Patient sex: F
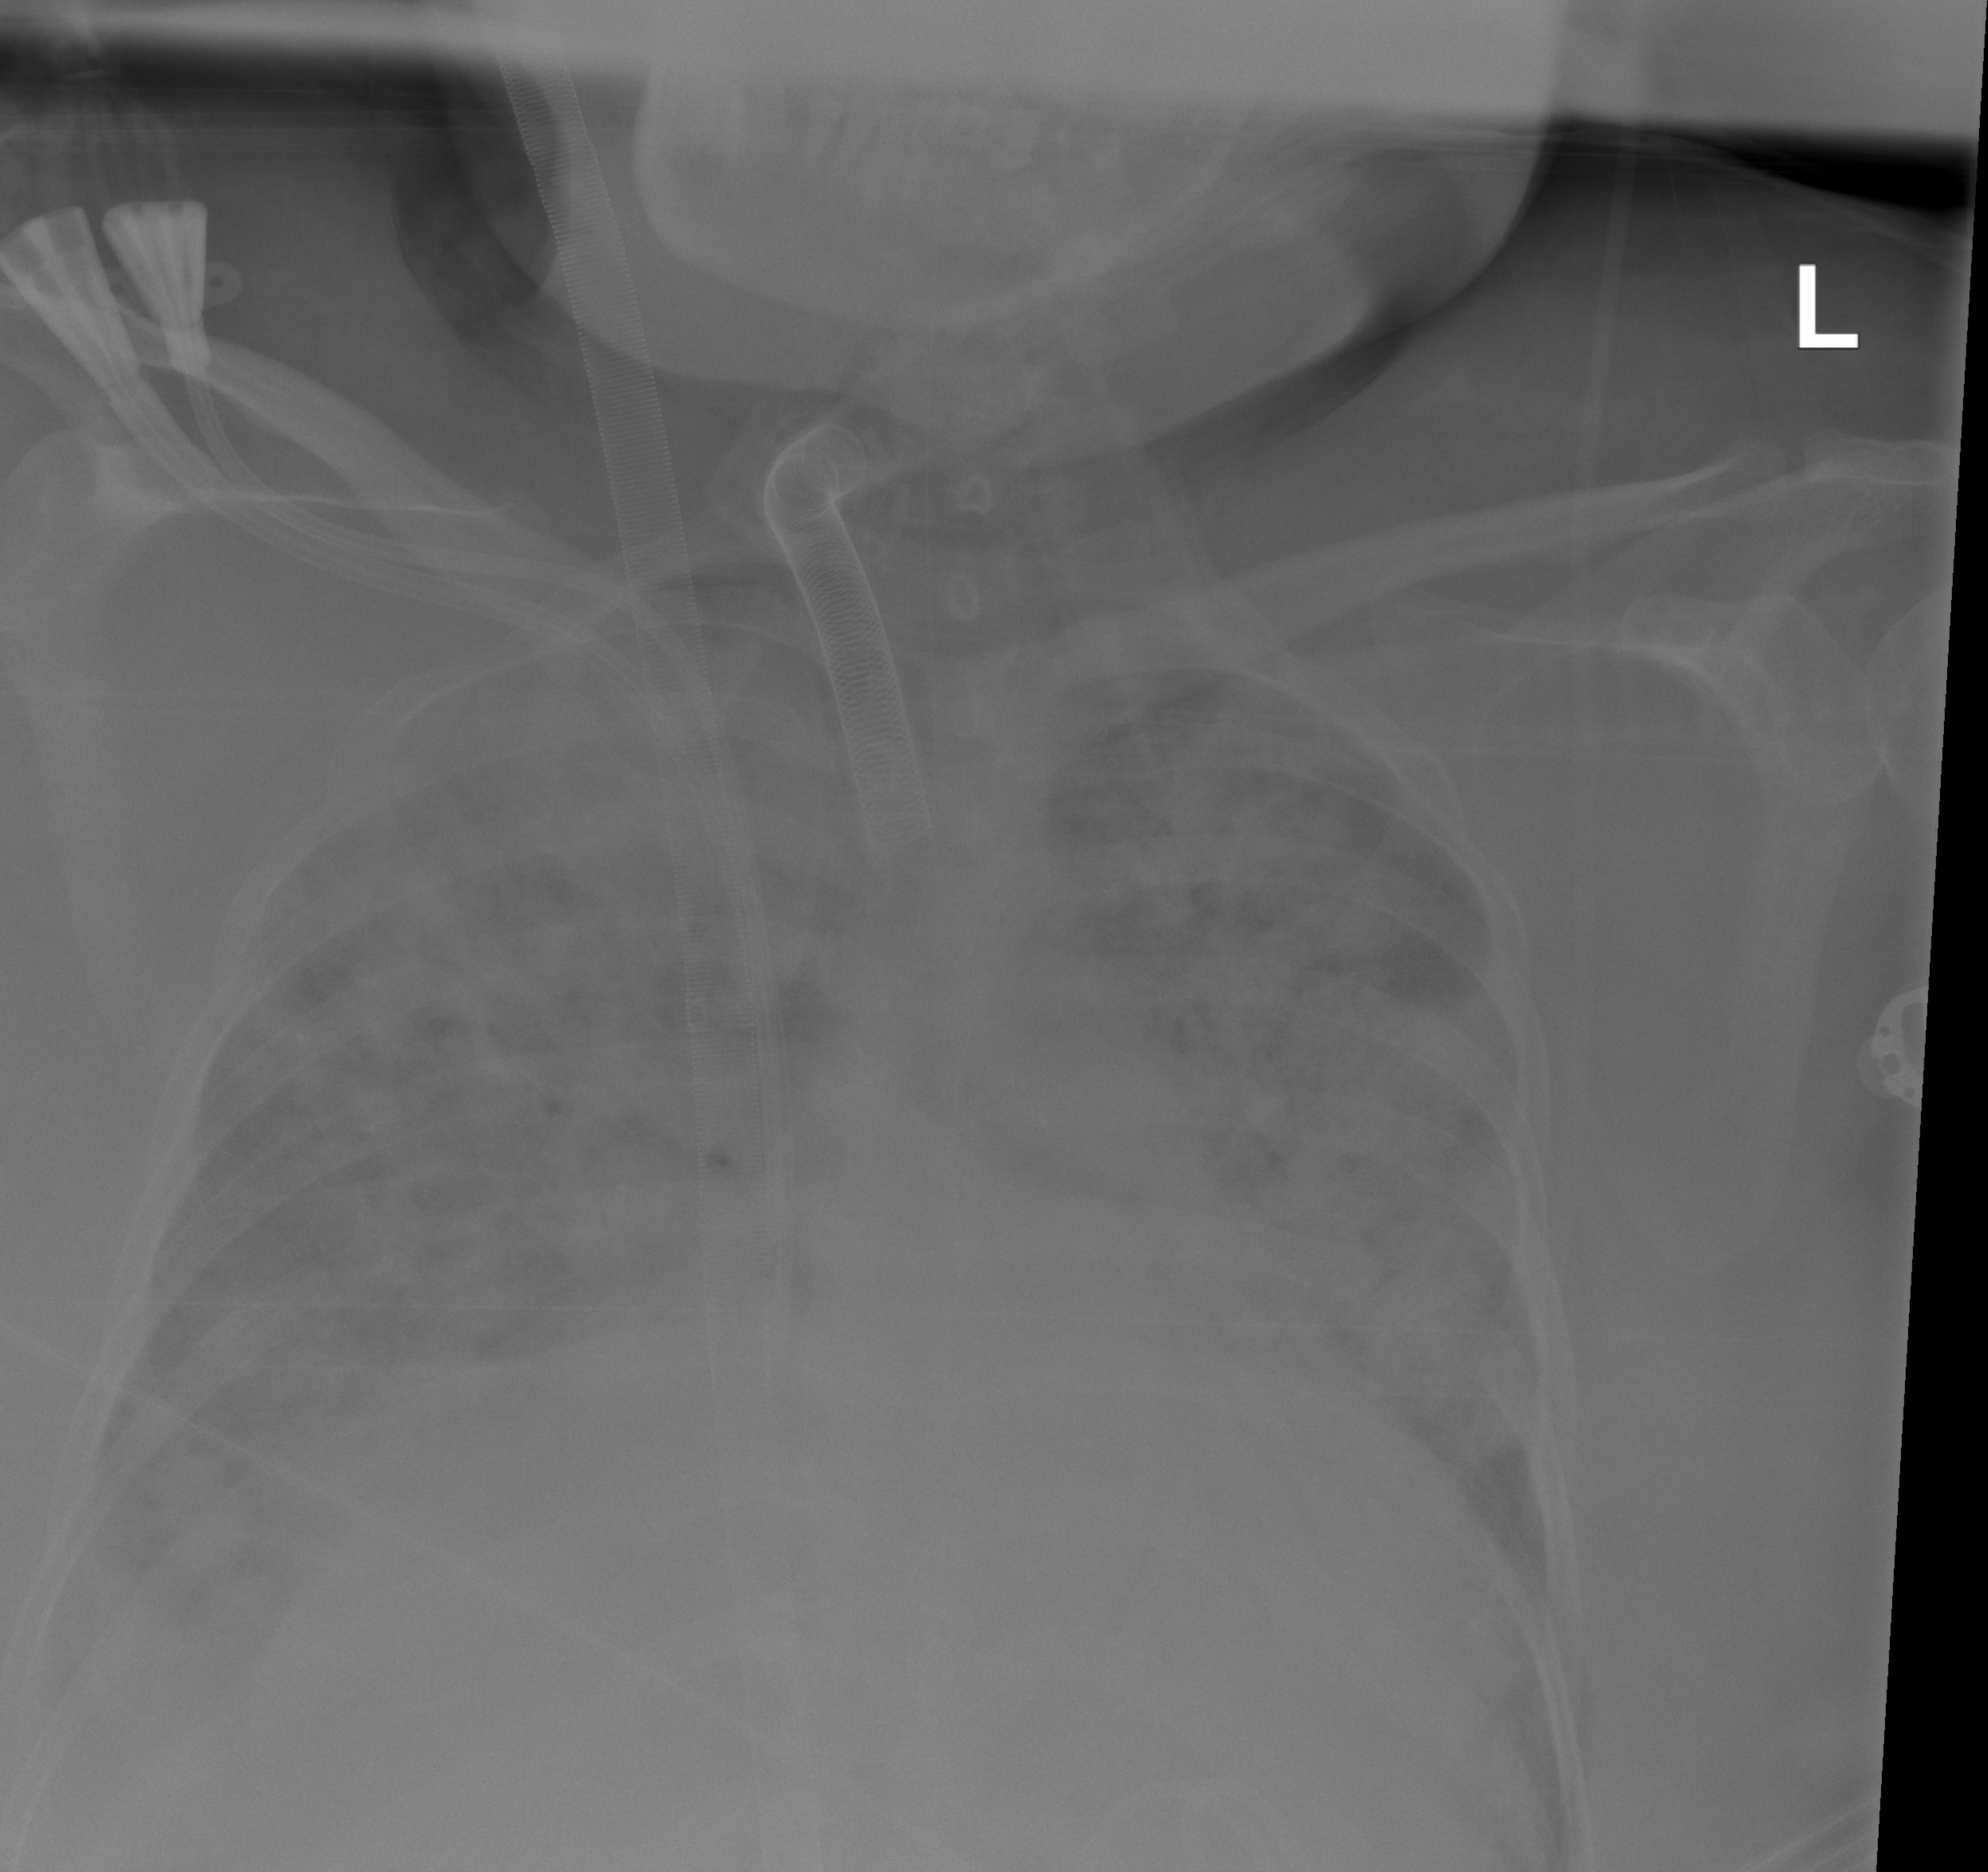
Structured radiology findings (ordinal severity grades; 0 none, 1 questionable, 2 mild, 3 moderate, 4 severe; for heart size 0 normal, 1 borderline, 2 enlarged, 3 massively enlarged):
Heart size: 1
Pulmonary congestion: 1
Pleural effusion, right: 1
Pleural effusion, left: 1
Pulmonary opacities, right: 4
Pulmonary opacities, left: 4
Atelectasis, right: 3
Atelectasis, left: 3